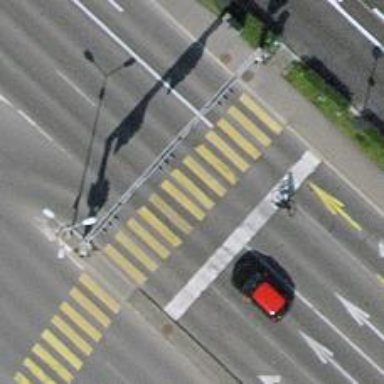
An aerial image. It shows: Marked crossing on the road.